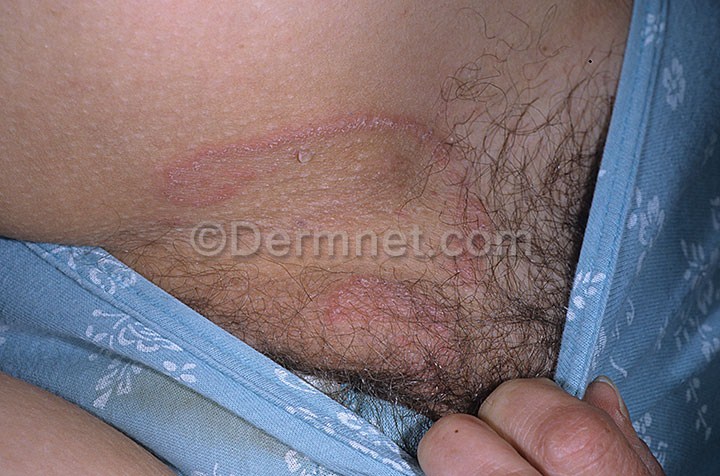
Disease: Tinea Ringworm Candidiasis and other Fungal Infections